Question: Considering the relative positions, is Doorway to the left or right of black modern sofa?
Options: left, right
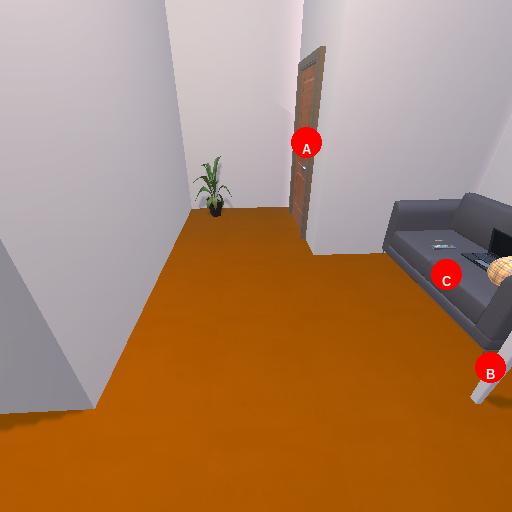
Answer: left